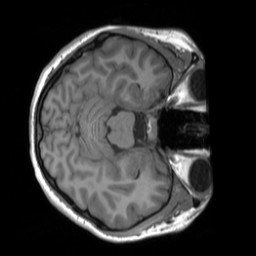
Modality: T1w
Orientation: axial
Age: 23
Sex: female
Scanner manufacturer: siemens
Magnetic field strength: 3 T
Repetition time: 1.9 s
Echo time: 0.00252 s